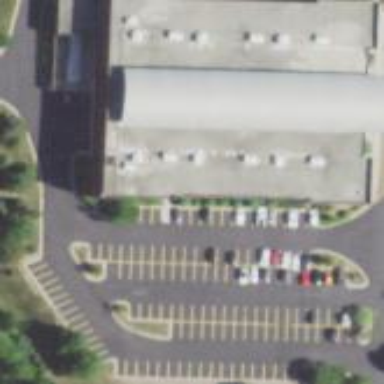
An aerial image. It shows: Retail building.